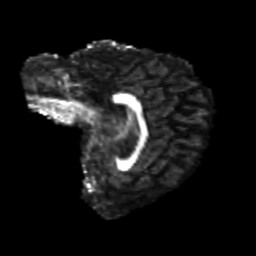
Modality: FA
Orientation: sagittal
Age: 21
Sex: female
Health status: healthy
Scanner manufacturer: philips
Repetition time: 7.388 s
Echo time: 0.08599 s